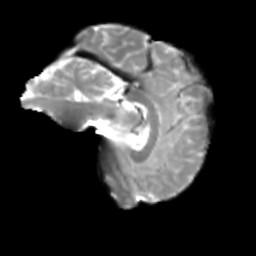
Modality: T2w
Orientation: sagittal
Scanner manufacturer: siemens
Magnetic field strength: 3 T
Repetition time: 4 s
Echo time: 0.0594 s